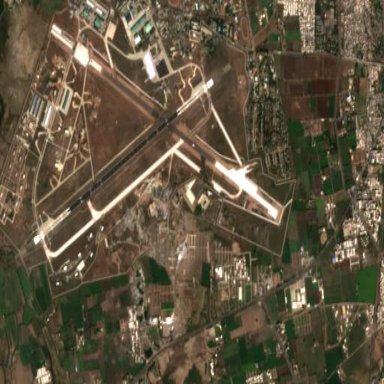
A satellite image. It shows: Military airfield within military land use area. The airport is classified as military/public aerodrome.